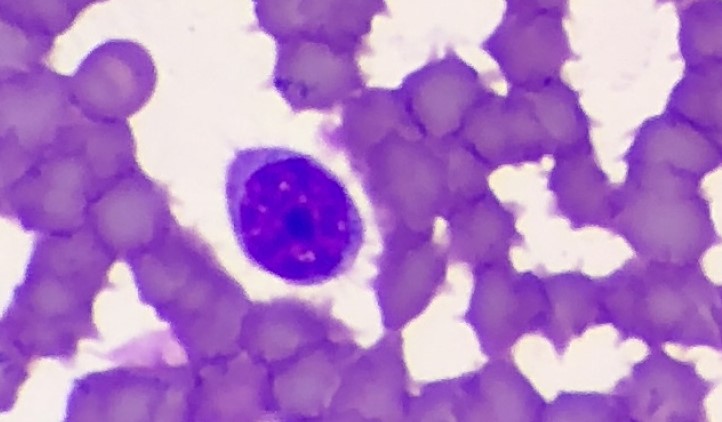
White blood cell type: Lymphocyte